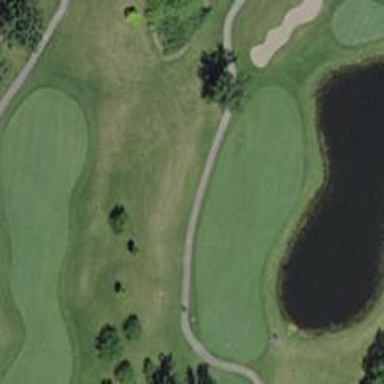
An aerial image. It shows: View of golf hole.